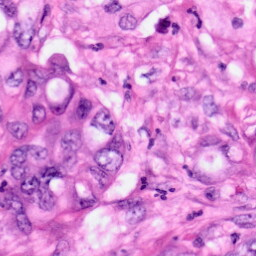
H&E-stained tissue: Pancreatic